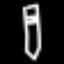
Label: pencil